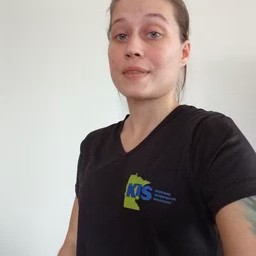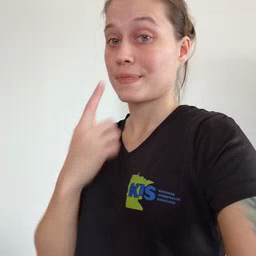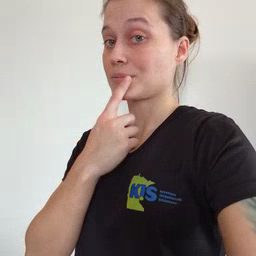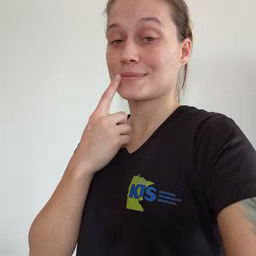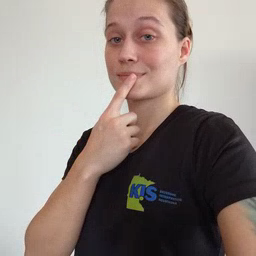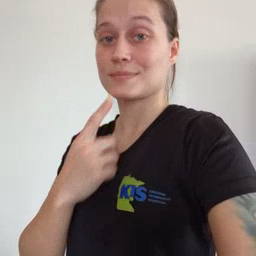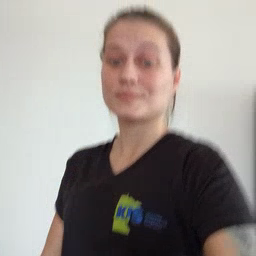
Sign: lips